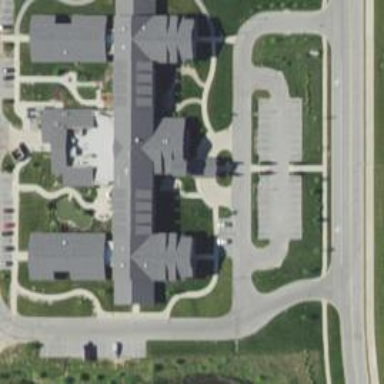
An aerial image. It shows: Nursing home.